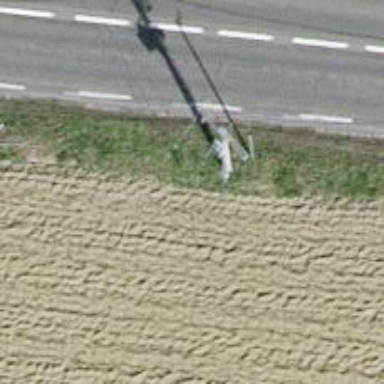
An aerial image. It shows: Distribution transformer on power pole.